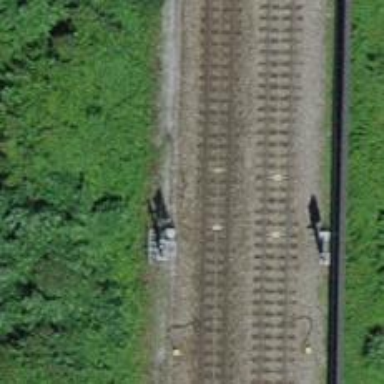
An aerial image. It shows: Railway signal.